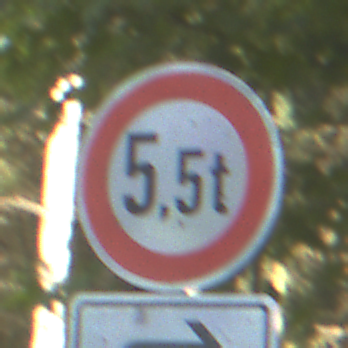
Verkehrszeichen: TatsaechlicheMasse
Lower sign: RichtungsangabeDurchPfeile5
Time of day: MorningAfternoon
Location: Outdoor (Nature)
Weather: Clear
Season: NotSpecified
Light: Natural